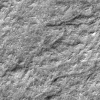
Atmospheric dust classification: not_dusty